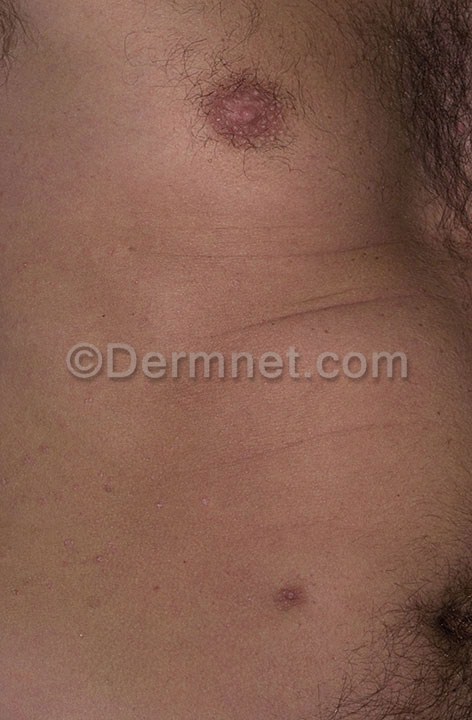
Disease: Seborrheic Keratoses and other Benign Tumors